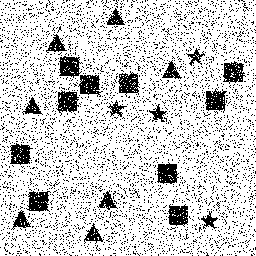
Squares: 10
Triangles: 7
Stars: 4
Total shapes: 21